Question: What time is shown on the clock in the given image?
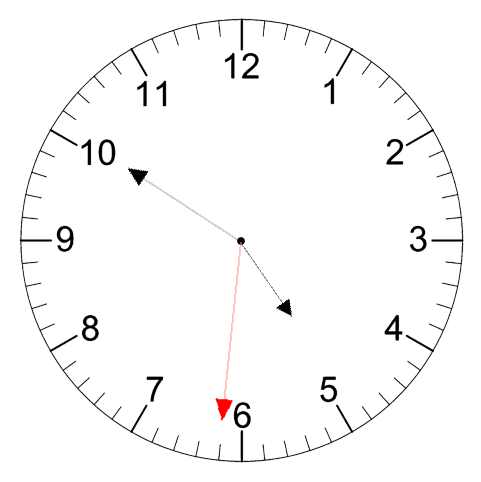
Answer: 04:50:31